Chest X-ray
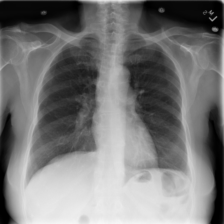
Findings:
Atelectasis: negative
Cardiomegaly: negative
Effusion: negative
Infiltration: negative
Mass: negative
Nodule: negative
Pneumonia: negative
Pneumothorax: negative
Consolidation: negative
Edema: negative
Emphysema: negative
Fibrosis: negative
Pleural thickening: negative
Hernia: negative